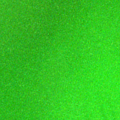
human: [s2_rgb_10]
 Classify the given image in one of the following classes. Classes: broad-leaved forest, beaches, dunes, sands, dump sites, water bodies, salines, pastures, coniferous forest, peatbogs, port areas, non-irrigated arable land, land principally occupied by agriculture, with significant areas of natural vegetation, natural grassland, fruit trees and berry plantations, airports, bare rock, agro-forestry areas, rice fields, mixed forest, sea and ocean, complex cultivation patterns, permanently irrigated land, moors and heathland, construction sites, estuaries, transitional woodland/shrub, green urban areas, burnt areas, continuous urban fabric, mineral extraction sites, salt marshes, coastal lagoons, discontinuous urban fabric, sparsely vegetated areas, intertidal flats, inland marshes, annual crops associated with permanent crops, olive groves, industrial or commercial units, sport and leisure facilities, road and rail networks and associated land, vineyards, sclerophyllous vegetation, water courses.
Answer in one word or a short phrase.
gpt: coastal lagoons